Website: lowes
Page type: order-returns
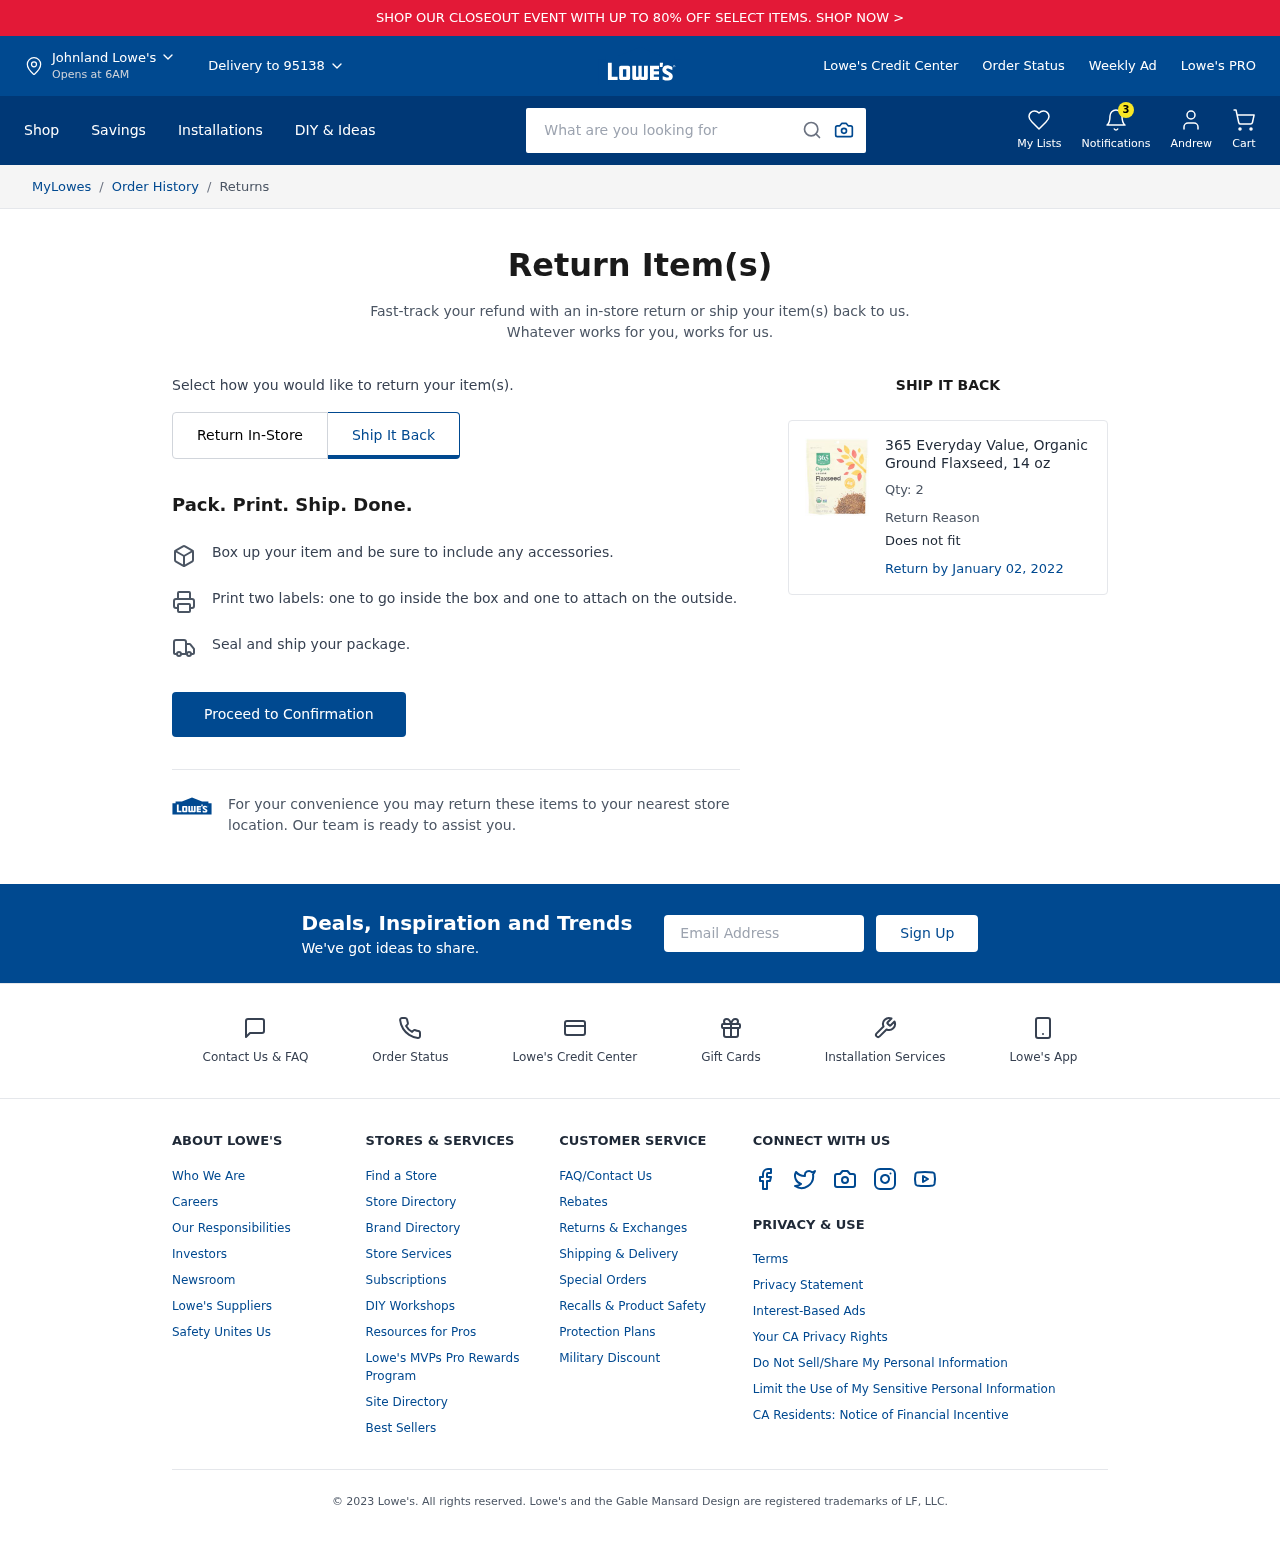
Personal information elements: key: PII_CITY
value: Johnland
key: PII_EMAIL
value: andrew.rasmussen@yahoo.com
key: PII_FIRSTNAME
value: Andrew
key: PII_POSTCODE
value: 95138
Product elements: key: PRODUCT1_NAME
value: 365 Everyday Value, Organic Ground Flaxseed, 14 oz
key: PRODUCT1_QUANTITY
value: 2
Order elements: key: ORDER_RETURN_BY_DATE
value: January 02, 2022
Search elements: key: HEADER_SEARCH
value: What are you looking for
Other elements: key: NOTIFICATION_COUNT
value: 3